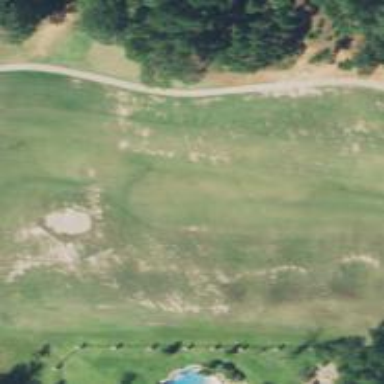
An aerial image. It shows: View of golf hole.